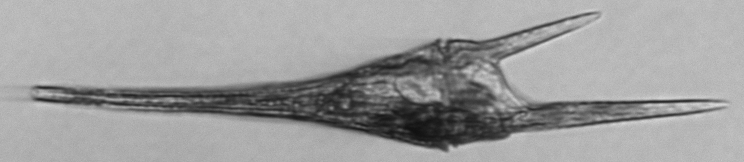
Label: Tripos_furca